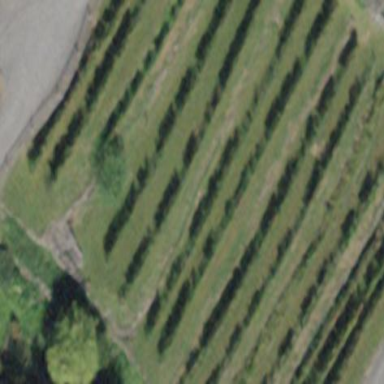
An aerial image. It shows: Beautiful vineyard in the countryside.